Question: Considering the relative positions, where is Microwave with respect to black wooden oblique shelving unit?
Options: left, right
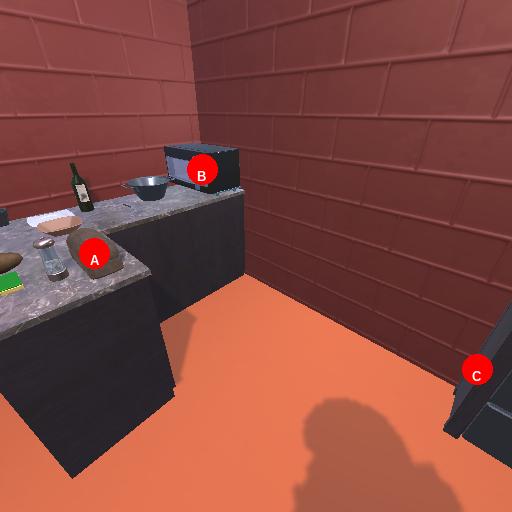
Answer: left